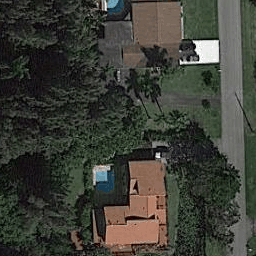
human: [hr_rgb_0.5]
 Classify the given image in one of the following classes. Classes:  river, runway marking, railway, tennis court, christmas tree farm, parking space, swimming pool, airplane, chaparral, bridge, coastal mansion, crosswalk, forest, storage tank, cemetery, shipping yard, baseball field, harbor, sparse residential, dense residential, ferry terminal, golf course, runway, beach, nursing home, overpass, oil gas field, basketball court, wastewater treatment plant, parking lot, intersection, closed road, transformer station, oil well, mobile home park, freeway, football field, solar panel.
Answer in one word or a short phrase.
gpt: sparse residential